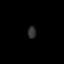
Tissue: lung
Cell type: Fibroblasts
Senescence score: 0.5549
Nuclear area (px): 95
Mean DAPI intensity: 48.958